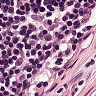
Metastatic tissue present: no